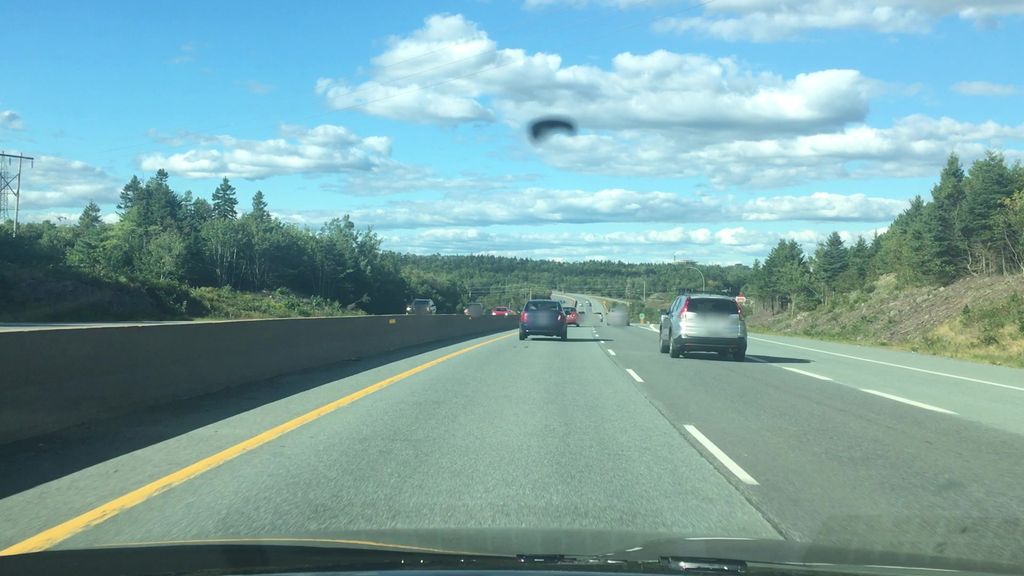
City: halifax